Question: How to get following layout in extjs 4.1.3??

I want checkbox to attach next to textbox.
Any Idea?
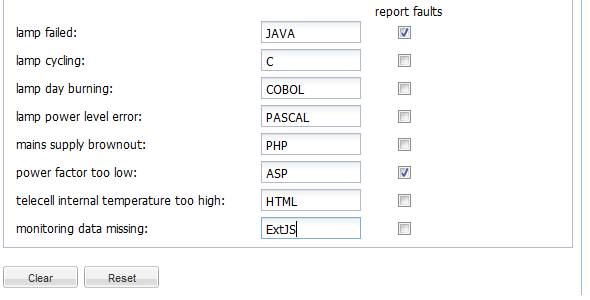
Answer: You are looking for a 'FieldContainer' with an 'hbox' layout. See the docs here: <URL>
'''
{
xtype: 'fieldcontainer',
fieldLabel: 'lamp failed',
layout: 'hbox',
items: [{
xtype: 'textfield'
}, {
xtype: 'checkbox'
}]
}
'''